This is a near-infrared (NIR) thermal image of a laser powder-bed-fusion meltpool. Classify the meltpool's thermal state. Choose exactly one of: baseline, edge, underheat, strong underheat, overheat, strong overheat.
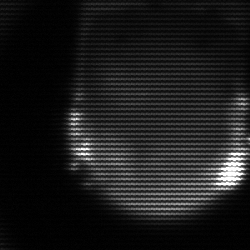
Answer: edge